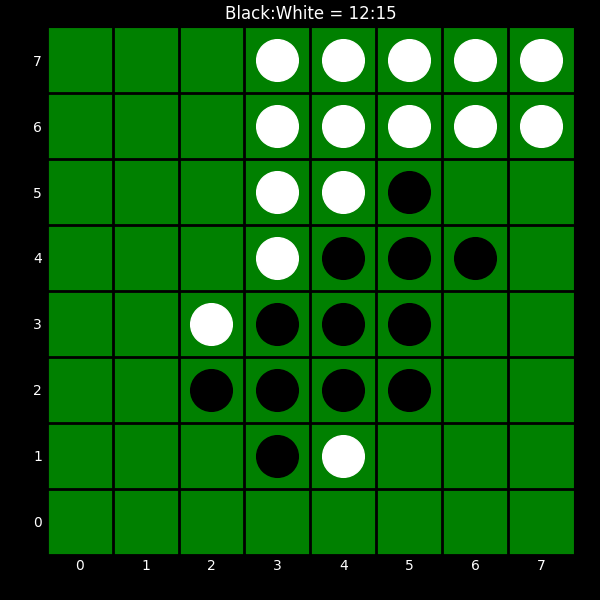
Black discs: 12
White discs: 15